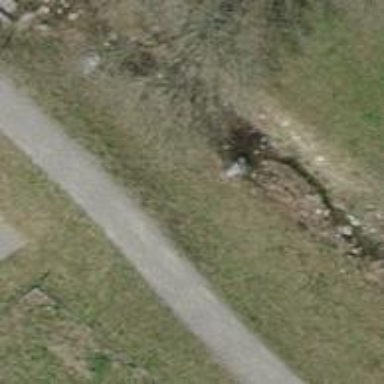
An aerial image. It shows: Footway with pebblestone surface.